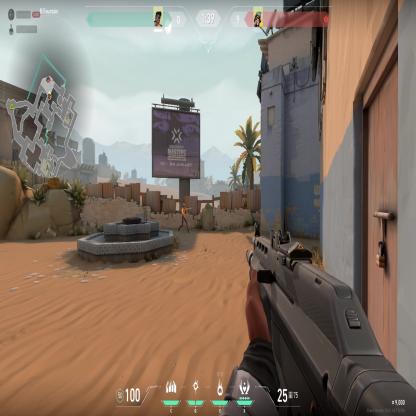
Label: enemy